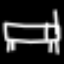
Label: bed